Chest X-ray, AP view. Patient: 55 years old, sex F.
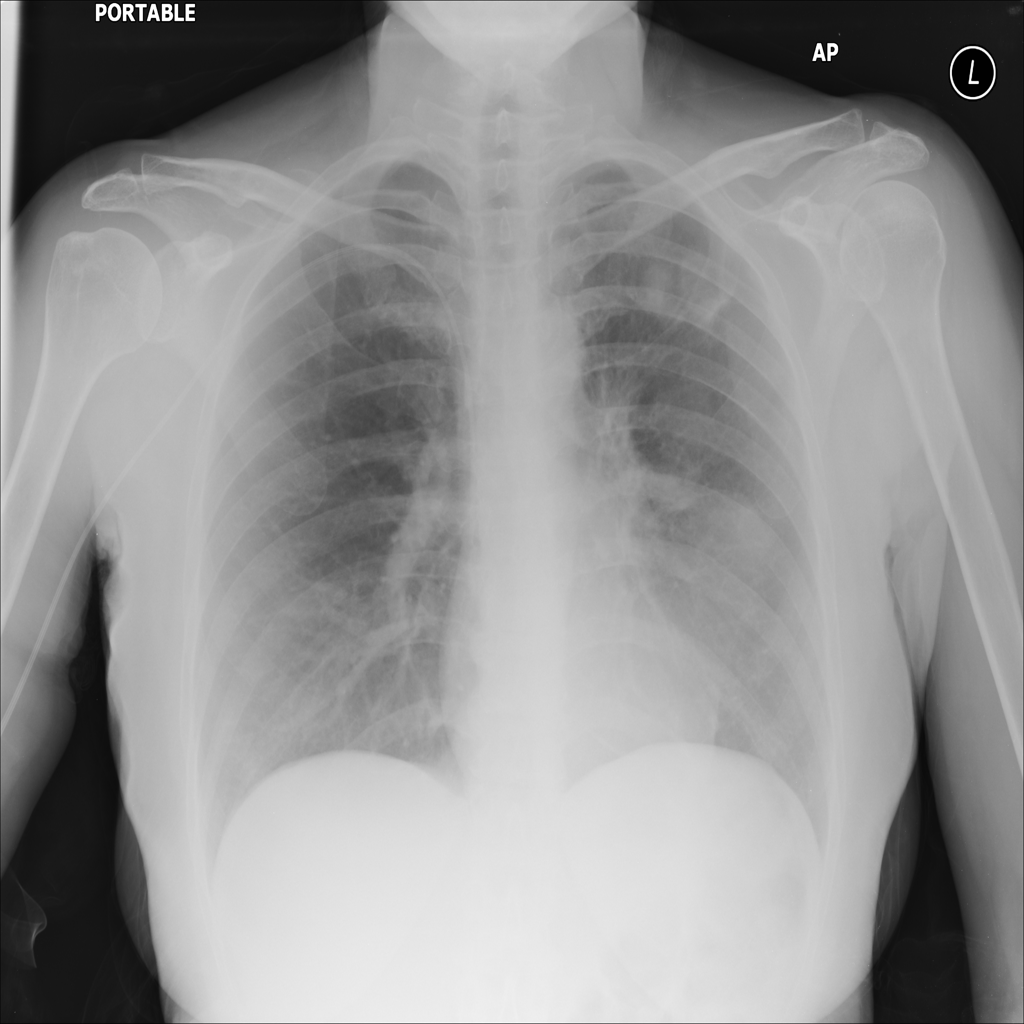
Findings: Nodule